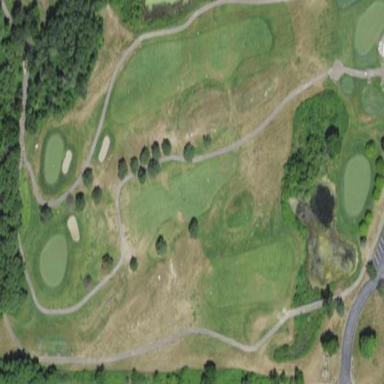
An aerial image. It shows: Golf fairway surrounded by grass.